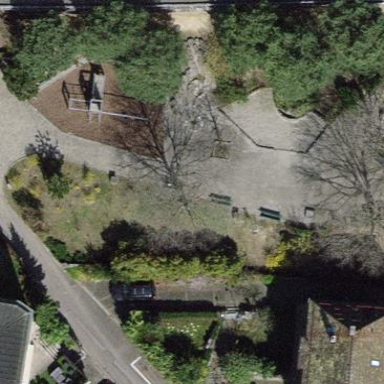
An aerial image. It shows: Park.